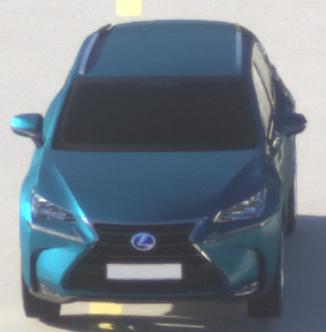
Make: Lexus
Model: NX 300h
Detailed model: NX (AZ1)
Model produced from: 2017/11
Model produced until: 2018/08
Doors: 5
Color: blue
Road condition: dry road
Daytime: sunrise or sunset
Contrast: medium contrast